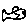
Label: fish